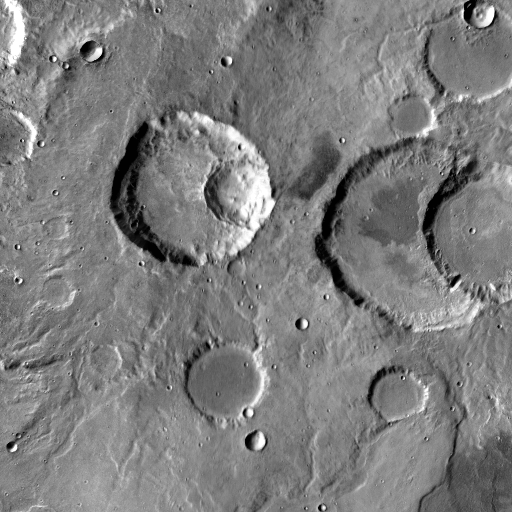
Crater classes present: Background, Other, Buried